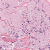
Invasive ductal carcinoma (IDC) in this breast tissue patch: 0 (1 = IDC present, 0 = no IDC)